Question: I am just starting out with iOS development. I'm trying to determine if this is possible in iOS and I'm new enough that I don't know what to search for, so please excuse my ignorance.
I'm going to be saving a few images in the application and the primary image will fade over another image like so:

Image A will still need to be a solid image, so my question "Is it possible to create a gradient mask that only fades for 50px from the bottom (transparent) of an image?"
Sorry if this is a basic question and since I don't know where to start I don't have any code to request help on. Any help would be appreciated! :)
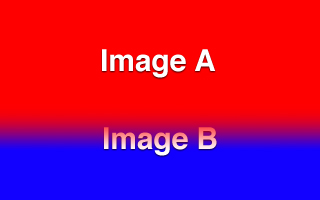
Answer: Yes, it is definitely possible.
You will need to draw the images in a CGContext. Basically you would first draw image b first then draw image 'a' with an alpha mask using CGImageCreateWithMask.
It is very straight forward. See here for an <URL>.